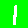
Digit: 1